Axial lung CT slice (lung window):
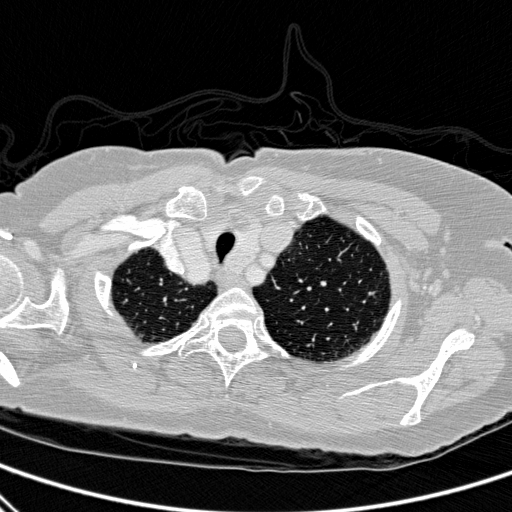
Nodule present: no